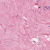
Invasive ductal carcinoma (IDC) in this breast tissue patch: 0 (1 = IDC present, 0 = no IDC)